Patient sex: M
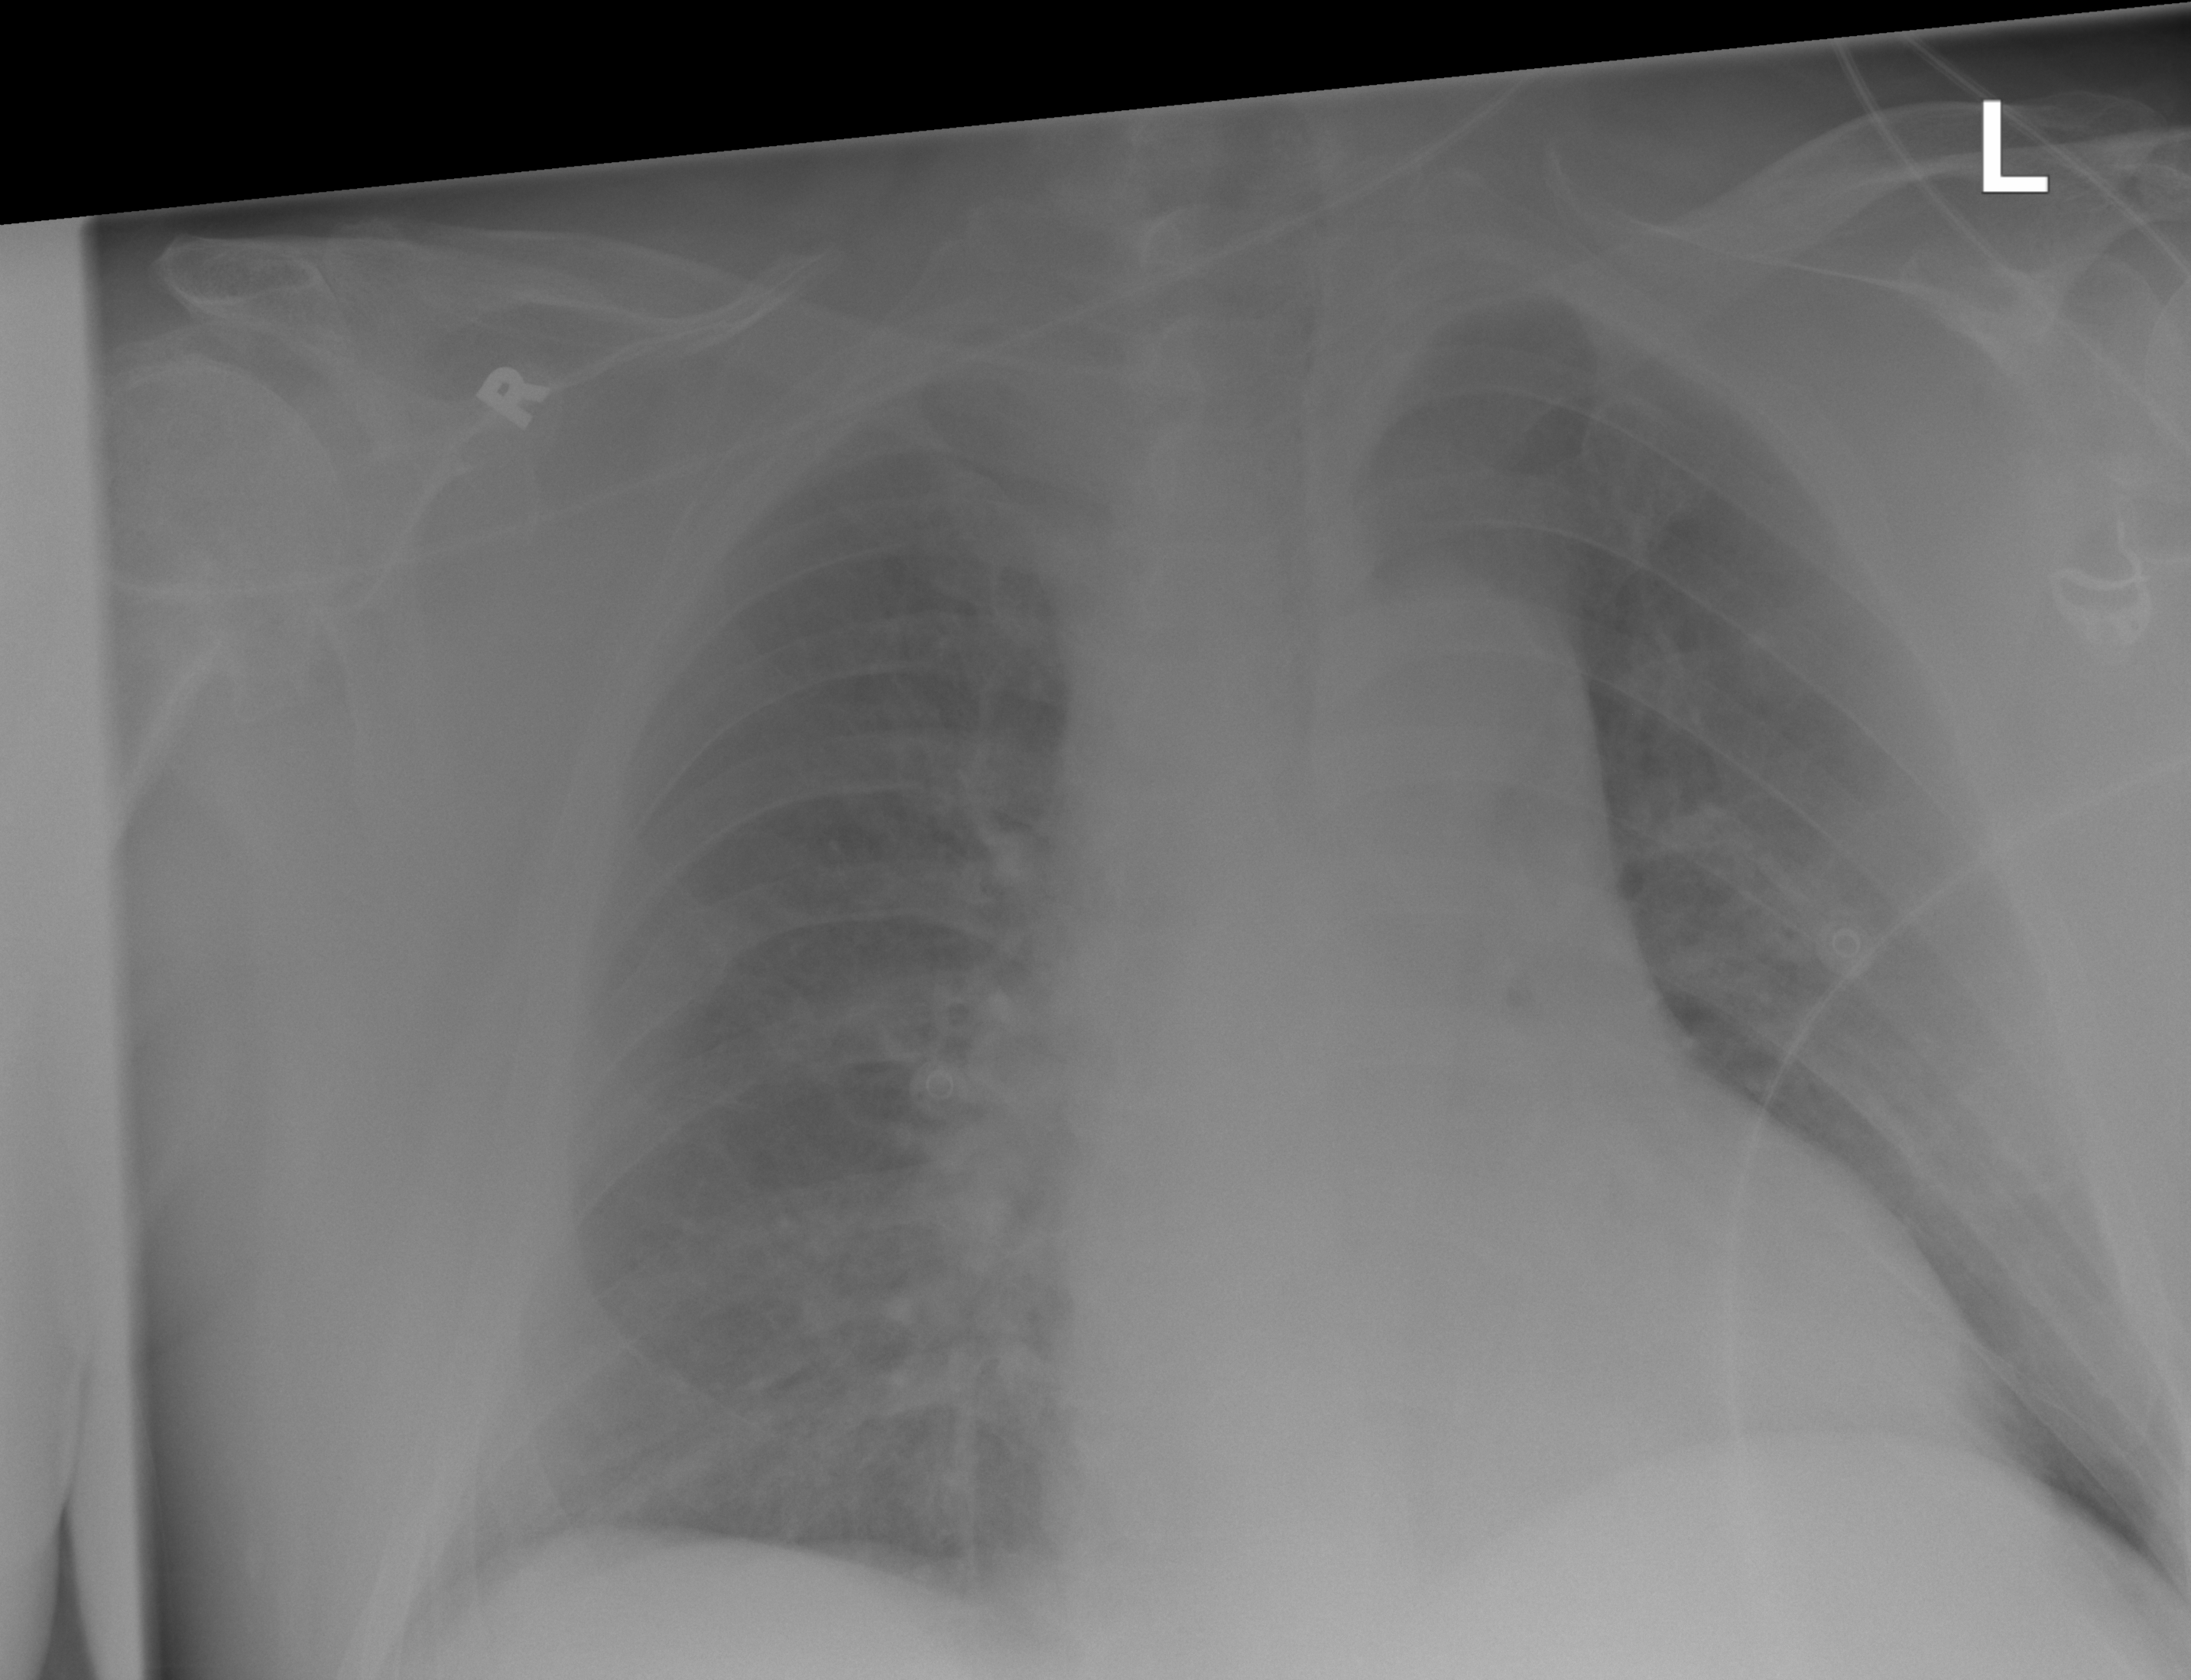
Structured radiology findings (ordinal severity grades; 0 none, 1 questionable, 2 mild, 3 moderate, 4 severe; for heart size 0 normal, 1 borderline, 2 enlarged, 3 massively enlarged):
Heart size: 2
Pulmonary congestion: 2
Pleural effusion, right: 0
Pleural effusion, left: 0
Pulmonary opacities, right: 0
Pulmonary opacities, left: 0
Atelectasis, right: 0
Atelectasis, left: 0